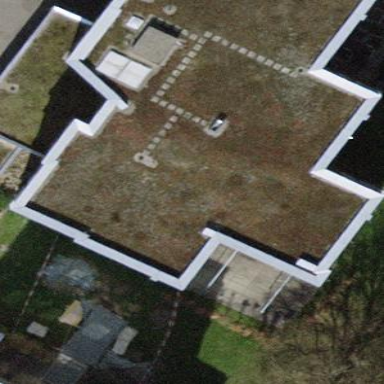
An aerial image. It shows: School building.